Interaction volume radius: 5 \u00c5
Interaction volume height: 35 \u00c5
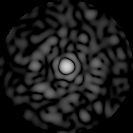
Disorder parameter: 0.8211